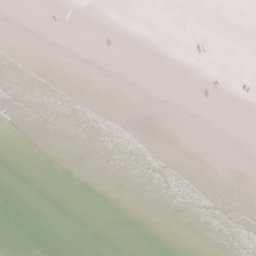
Label: beach